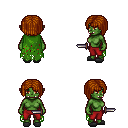
a pixel art fantasy rpg character, female body template, orc, green skin, green tattered cape, red pants, brunette pageboy hairstyle, gray slippers, dagger, four views (front, back, left, right), 2x2 character sprite sheet, small pixel art, hard edges, no anti-aliasing